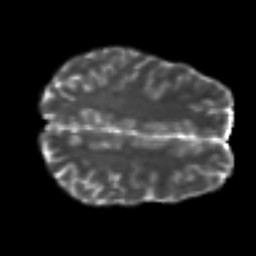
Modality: T2w
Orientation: axial
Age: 19
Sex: male
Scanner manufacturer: siemens
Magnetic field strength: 3 T
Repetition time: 7 s
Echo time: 0.0926 s